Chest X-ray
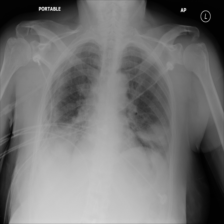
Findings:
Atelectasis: negative
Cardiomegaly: negative
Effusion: positive
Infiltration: negative
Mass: negative
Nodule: negative
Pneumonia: negative
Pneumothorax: negative
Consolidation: negative
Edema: negative
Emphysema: negative
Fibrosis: negative
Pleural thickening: negative
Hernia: negative